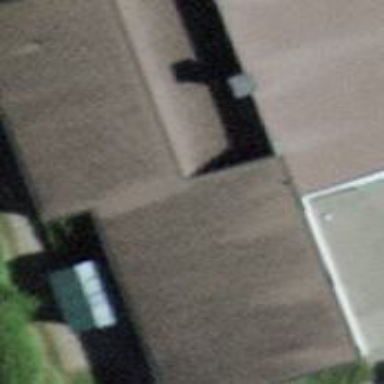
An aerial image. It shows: Kindergarten building.